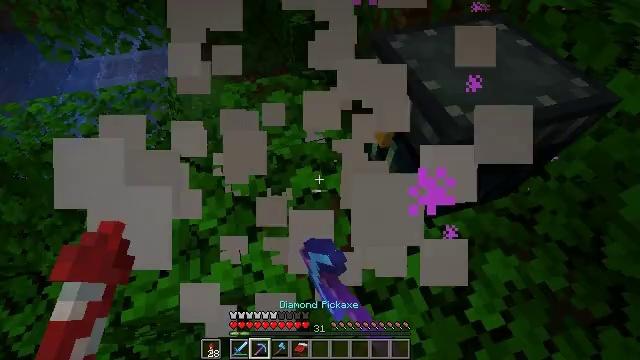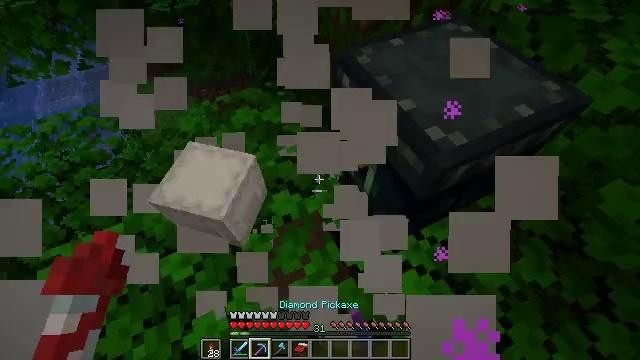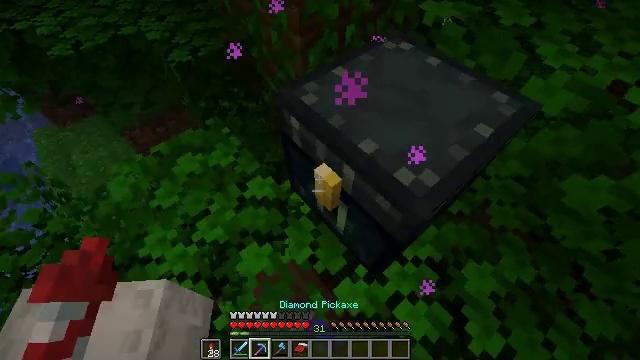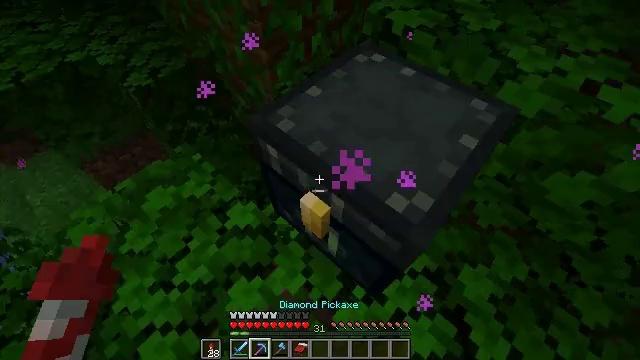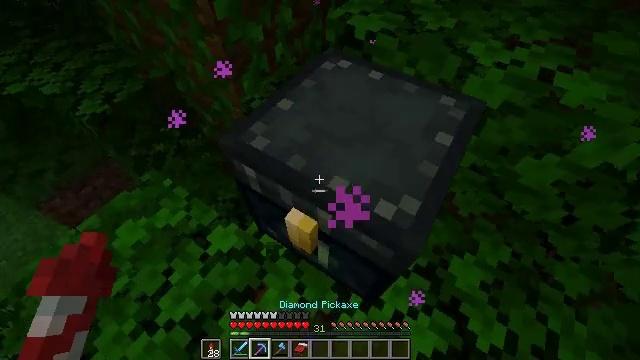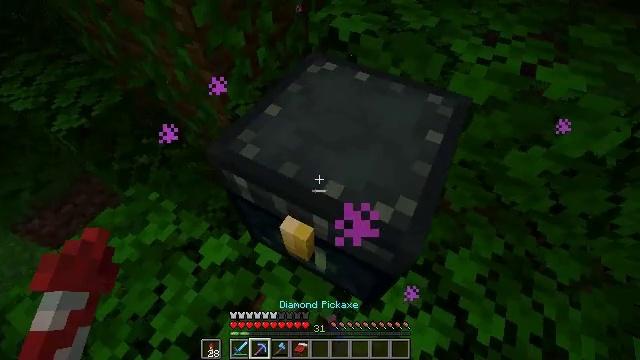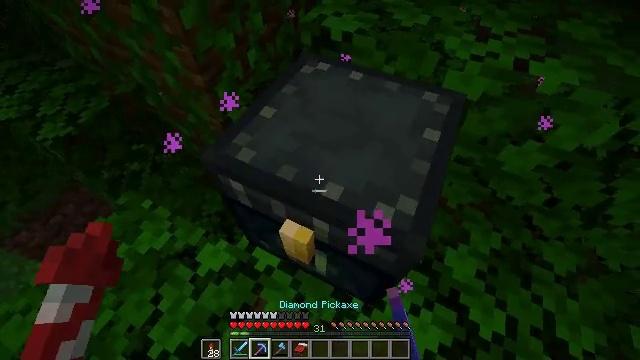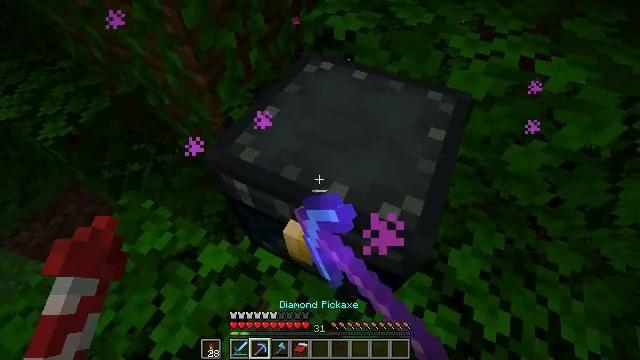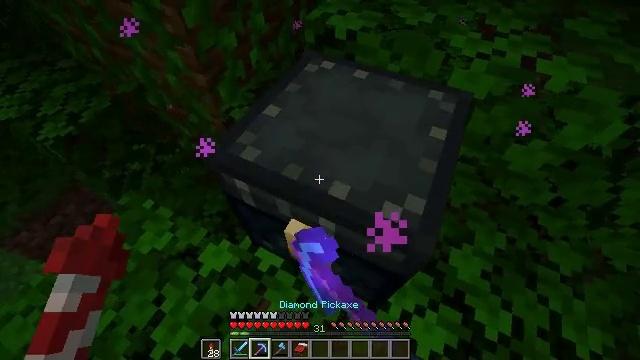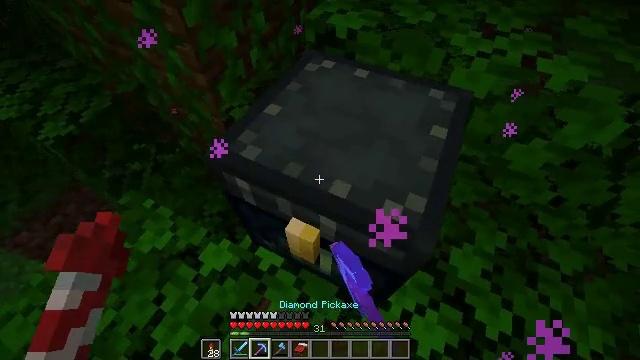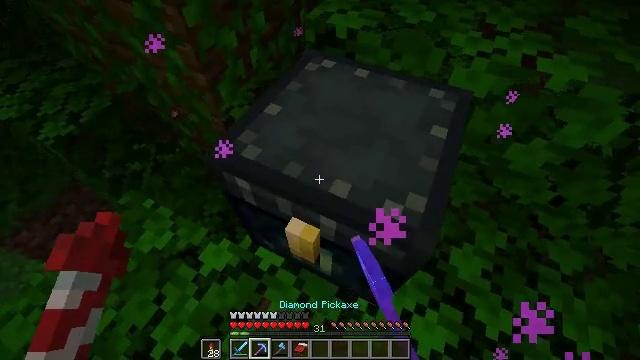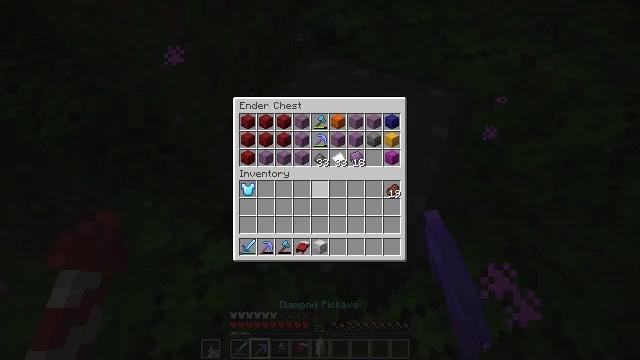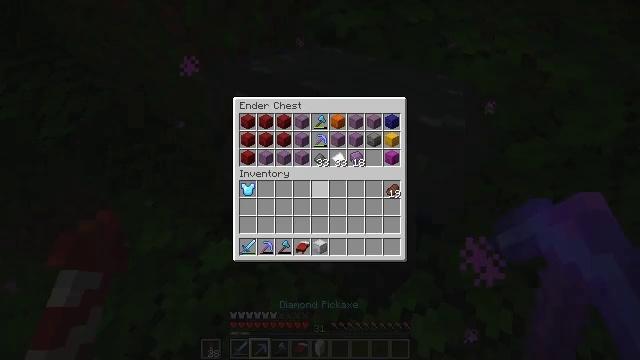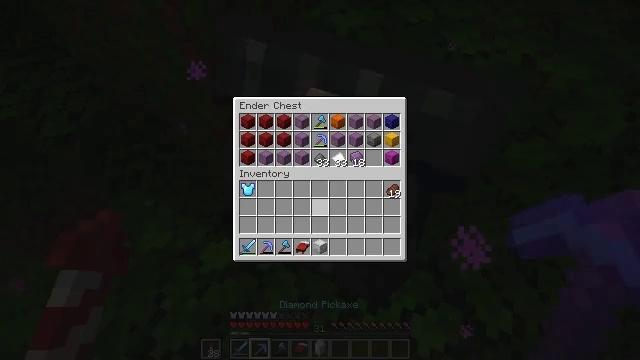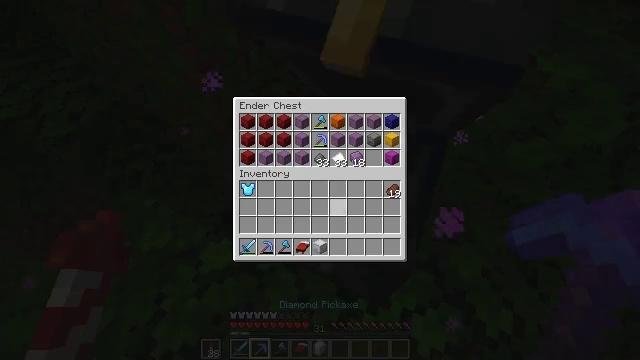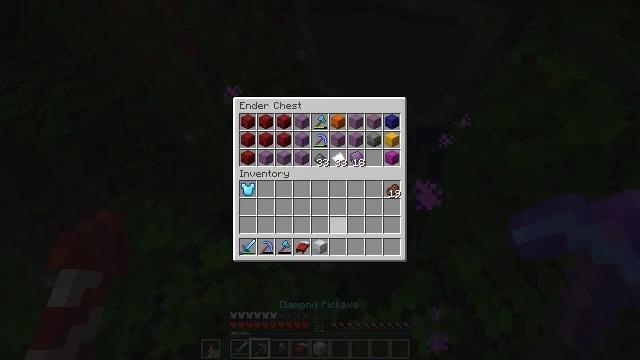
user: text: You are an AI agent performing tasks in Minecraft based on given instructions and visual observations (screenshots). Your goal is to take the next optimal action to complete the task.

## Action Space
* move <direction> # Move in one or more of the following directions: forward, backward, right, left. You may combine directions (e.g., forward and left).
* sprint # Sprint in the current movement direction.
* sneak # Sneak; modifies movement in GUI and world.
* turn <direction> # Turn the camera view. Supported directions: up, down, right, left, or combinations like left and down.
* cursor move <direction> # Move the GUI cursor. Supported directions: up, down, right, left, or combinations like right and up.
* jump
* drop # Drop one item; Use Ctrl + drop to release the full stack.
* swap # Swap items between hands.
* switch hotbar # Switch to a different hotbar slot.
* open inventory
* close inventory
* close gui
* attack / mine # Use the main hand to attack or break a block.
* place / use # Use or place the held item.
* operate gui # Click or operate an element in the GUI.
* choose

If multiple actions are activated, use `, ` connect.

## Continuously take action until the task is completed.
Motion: motion action
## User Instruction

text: Mine the ender chest.
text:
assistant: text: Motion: move forward, turn right and down, attack / mine
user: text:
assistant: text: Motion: move forward, turn right
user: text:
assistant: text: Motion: turn right
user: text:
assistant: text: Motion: turn right
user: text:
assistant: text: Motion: turn right
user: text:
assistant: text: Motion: turn right, use / place
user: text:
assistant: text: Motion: use / place
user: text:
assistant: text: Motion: use / place
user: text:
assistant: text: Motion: no_op
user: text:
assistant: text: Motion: no_op
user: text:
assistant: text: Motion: open gui
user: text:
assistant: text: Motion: no_op
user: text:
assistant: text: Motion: cursor move down
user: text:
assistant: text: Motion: cursor move right and down
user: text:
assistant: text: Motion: cursor move right and down
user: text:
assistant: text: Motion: cursor move right and down
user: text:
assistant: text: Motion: no_op
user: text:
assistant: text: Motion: sneak, cursor move left
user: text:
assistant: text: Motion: sneak, cursor move left
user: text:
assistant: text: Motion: sneak
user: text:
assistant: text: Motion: sneak
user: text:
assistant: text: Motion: sneak, operate gui
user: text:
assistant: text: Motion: sneak, operate gui
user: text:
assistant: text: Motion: sneak, operate gui
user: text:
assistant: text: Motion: no_op
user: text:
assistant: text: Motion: close gui
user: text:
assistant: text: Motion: attack / mine
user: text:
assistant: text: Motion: attack / mine
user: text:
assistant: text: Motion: attack / mine
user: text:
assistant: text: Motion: attack / mine